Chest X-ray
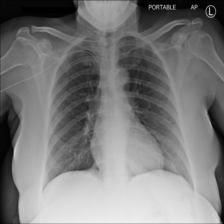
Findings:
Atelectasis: negative
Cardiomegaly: negative
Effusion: negative
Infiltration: negative
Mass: negative
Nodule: negative
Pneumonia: negative
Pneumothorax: negative
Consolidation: negative
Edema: negative
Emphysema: negative
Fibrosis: negative
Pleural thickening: negative
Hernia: negative